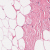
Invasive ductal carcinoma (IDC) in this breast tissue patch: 0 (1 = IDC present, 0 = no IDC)